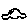
Label: car